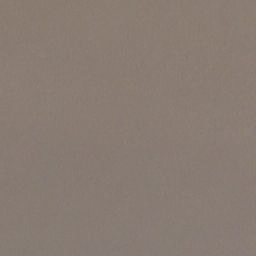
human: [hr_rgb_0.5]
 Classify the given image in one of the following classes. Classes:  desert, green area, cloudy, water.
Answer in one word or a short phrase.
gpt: cloudy